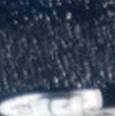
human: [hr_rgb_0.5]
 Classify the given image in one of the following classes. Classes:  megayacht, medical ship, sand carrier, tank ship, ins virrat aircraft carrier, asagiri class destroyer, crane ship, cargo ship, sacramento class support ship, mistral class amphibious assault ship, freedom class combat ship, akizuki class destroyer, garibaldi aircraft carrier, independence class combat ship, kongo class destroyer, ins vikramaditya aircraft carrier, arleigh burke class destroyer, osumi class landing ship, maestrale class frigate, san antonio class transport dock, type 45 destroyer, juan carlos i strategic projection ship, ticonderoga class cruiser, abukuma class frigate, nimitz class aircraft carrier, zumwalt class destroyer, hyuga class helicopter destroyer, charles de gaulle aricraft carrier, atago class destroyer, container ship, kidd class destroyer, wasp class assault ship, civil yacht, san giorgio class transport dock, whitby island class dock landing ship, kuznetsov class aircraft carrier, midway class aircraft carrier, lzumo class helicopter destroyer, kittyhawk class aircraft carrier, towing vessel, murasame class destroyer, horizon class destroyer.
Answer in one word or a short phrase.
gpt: Civil yacht